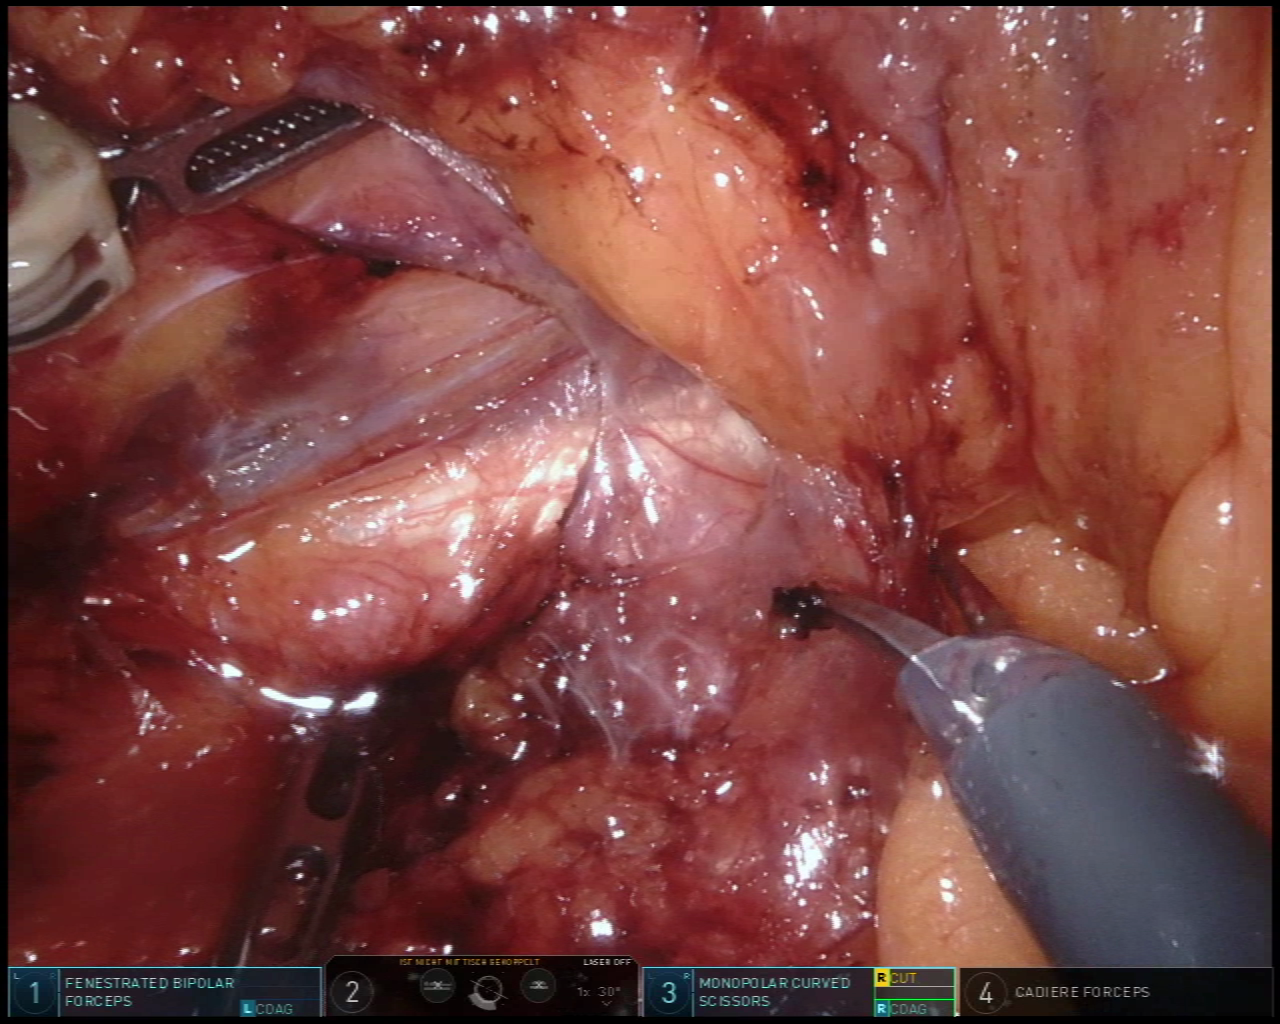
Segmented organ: ureter
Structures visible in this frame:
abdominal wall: no
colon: no
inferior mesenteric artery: no
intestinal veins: no
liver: no
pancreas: no
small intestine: no
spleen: no
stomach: no
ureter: yes
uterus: no
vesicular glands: no